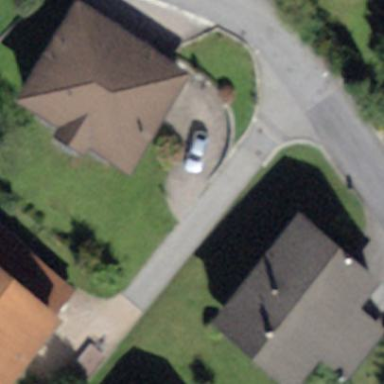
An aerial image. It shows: Residential building.